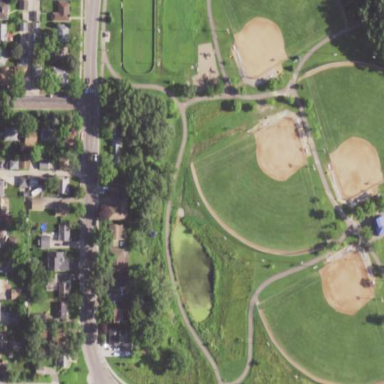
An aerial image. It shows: Baseball pitch for leisure and sports activities.